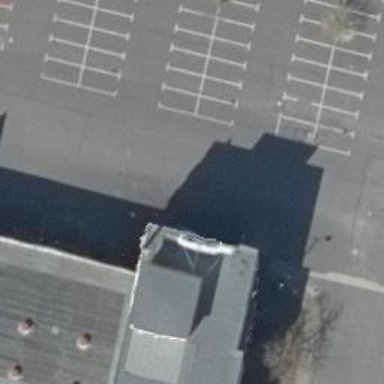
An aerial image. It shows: Paved parking aisle used as service road.